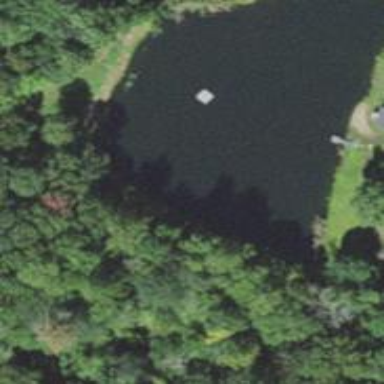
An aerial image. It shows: Pond with natural water.